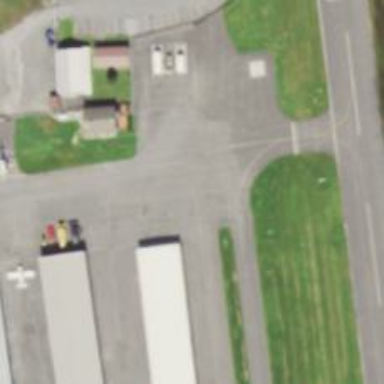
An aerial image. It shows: Apron at the airport.